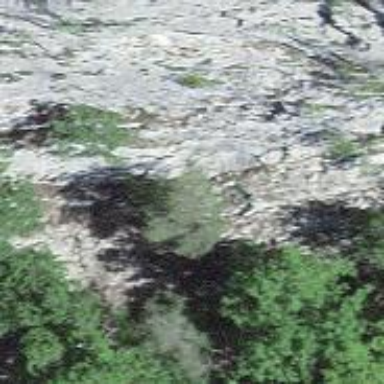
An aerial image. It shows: Cliff in nature.